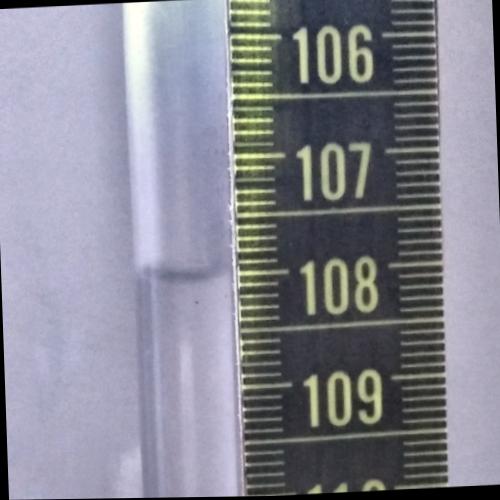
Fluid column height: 108.0 cm